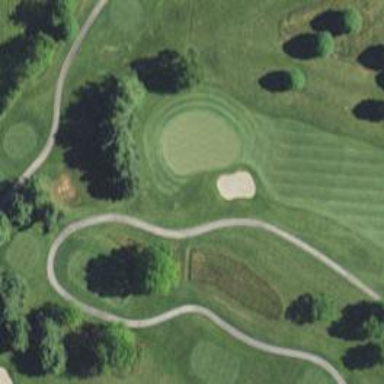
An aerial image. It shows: View of golf hole.